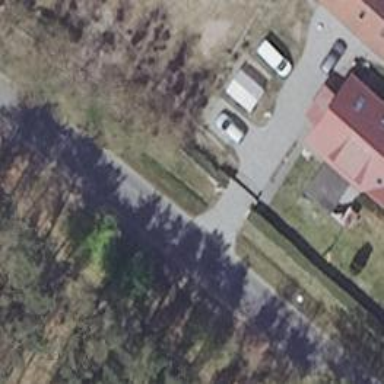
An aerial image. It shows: Driveway.